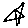
Label: star